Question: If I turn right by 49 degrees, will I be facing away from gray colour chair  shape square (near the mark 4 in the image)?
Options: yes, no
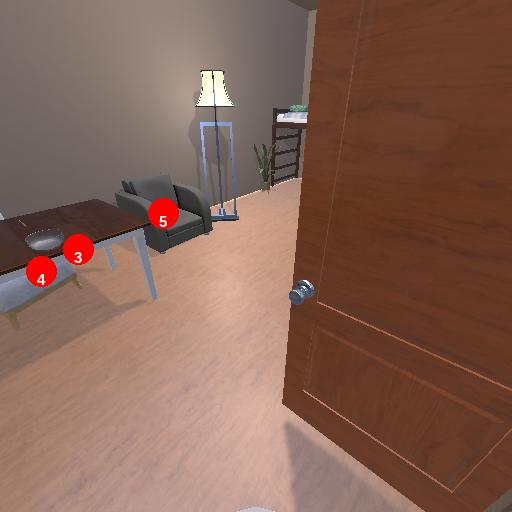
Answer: yes